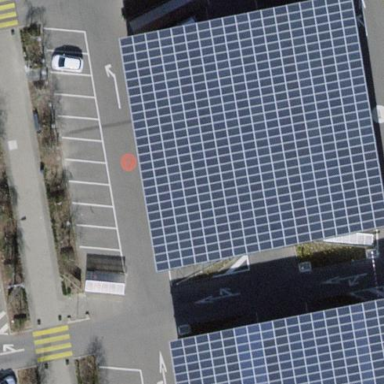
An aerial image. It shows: Solar power plant on rooftop generating electricity using photovoltaic panels.